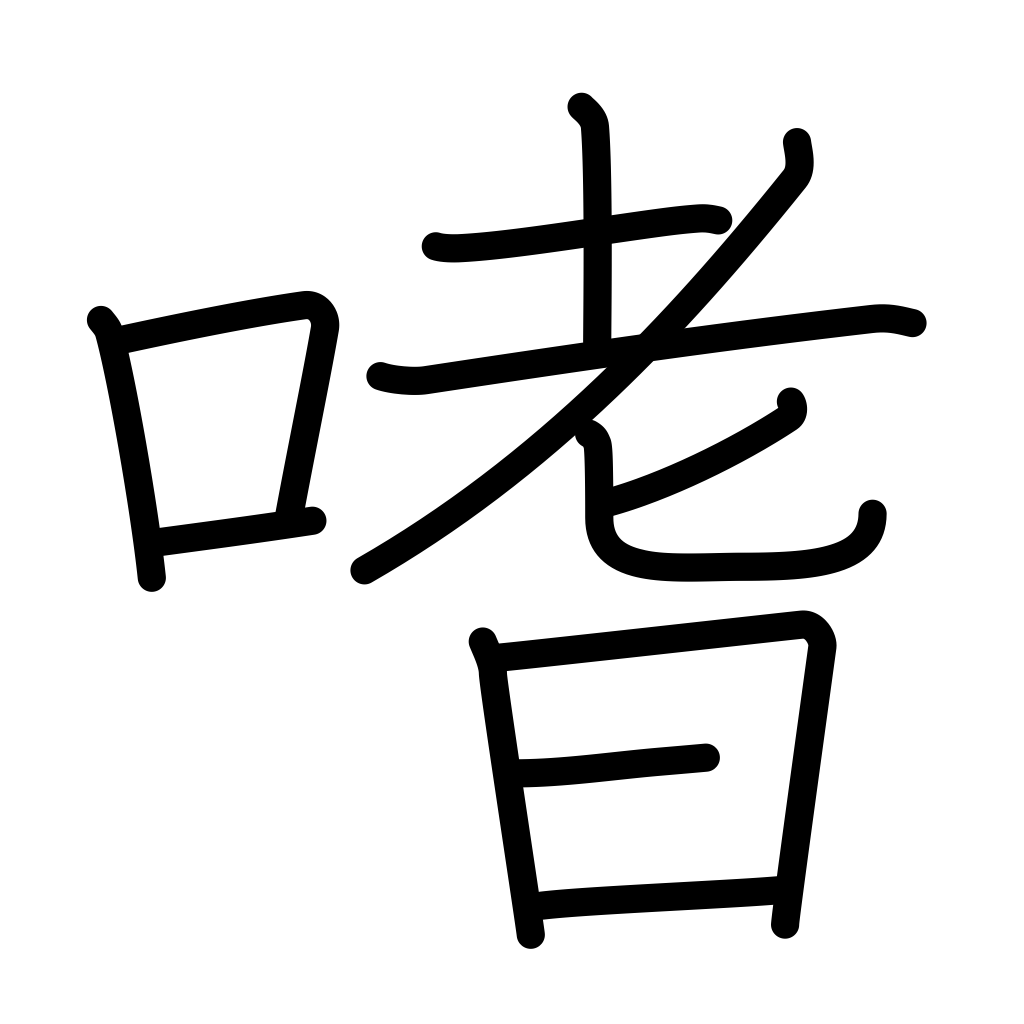
Meaning: like, taste, modest